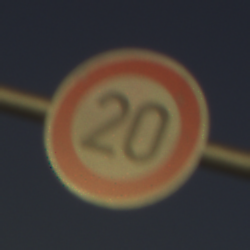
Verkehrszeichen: Geschwindigkeit20
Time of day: SunriseSunset
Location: Outdoor (RoadRail)
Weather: Clear
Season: NotSpecified
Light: Natural